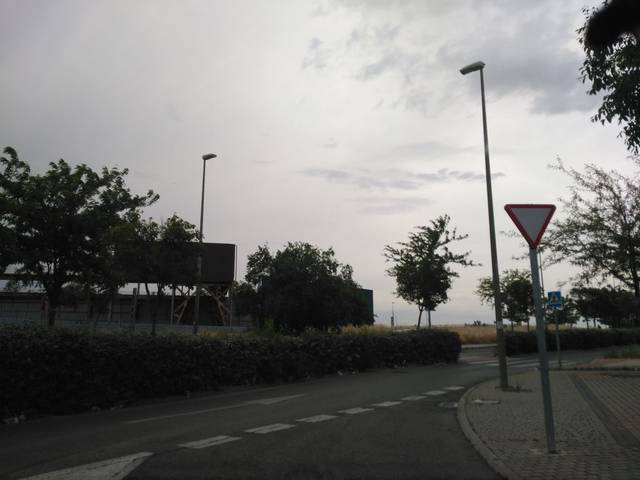
Region: Spain
Coordinates: 40.34, -3.719